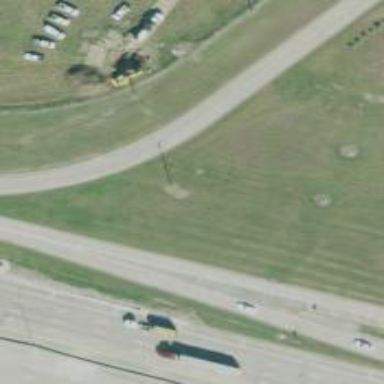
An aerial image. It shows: Secondary link road.